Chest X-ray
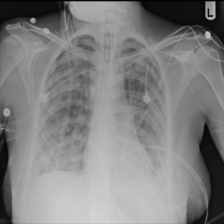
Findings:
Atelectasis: negative
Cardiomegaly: negative
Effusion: negative
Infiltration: negative
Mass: negative
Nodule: negative
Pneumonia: negative
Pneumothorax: negative
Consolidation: negative
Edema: negative
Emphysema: negative
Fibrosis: negative
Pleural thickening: negative
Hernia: negative